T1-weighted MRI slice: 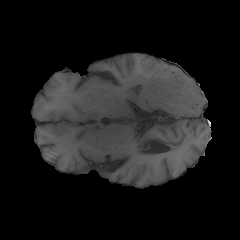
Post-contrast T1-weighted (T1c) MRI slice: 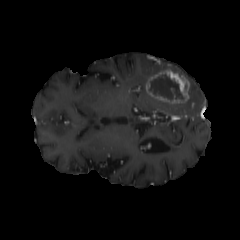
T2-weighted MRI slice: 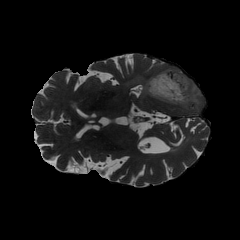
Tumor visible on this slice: yes